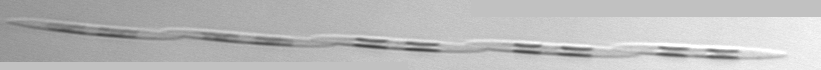
Label: Pseudo-nitzschia